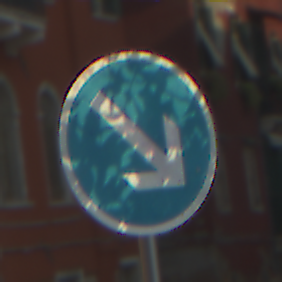
Verkehrszeichen: VorgeschriebeneVorbeifahrtRechts
Umgebung: Outdoor, Urban
Tageszeit: MorningAfternoon
Wetter: Clear
Licht: Natural
Jahreszeit: NotSpecified
Kontrast: HighContrast